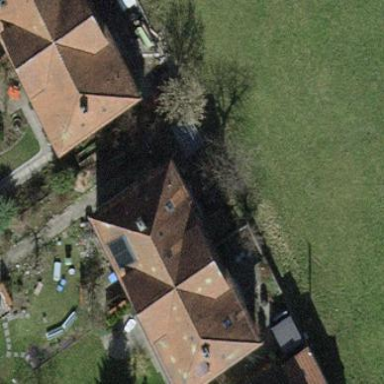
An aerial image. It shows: House with tiled roof.